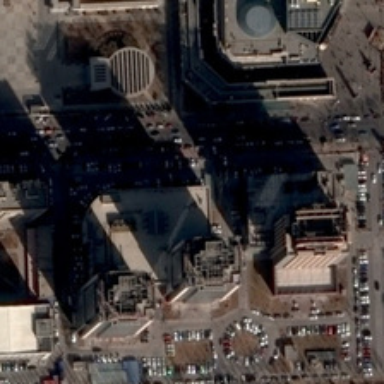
Many buildings and parking lots are in a commercial area .